Field crop: tomato
Growth stage: 1
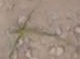
Species: cyperus